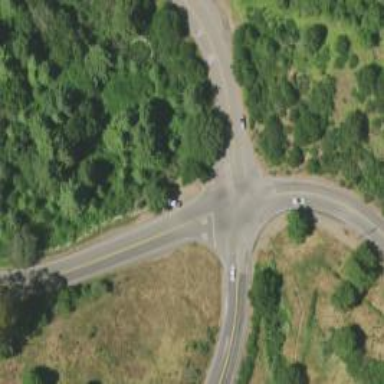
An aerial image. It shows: Stop road with junction.